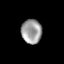
Tissue: lung
Cell type: T cells
Senescence score: 0.1597
Nuclear area (px): 485
Mean DAPI intensity: 156.918